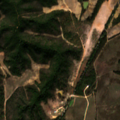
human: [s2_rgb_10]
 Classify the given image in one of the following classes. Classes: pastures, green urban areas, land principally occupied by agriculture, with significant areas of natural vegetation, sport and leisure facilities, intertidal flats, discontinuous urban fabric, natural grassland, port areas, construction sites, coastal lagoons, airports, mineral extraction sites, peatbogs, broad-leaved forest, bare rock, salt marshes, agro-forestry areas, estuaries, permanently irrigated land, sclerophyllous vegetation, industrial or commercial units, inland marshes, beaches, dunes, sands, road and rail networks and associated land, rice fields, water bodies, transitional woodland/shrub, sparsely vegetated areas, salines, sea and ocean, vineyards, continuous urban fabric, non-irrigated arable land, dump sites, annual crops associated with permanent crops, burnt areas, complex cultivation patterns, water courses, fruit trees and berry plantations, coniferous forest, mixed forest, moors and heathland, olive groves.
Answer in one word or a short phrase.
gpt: non-irrigated arable land, pastures, land principally occupied by agriculture, with significant areas of natural vegetation, mixed forest, sclerophyllous vegetation